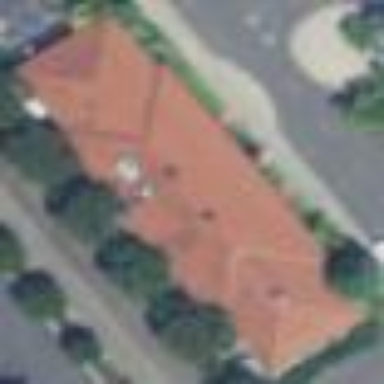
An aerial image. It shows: Restaurant building.